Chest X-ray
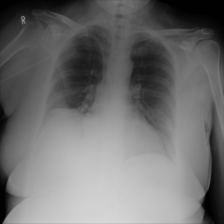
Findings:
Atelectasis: positive
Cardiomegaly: negative
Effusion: negative
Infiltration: negative
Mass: negative
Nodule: negative
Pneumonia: negative
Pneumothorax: negative
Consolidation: negative
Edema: negative
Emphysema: negative
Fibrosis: negative
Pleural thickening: negative
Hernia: negative